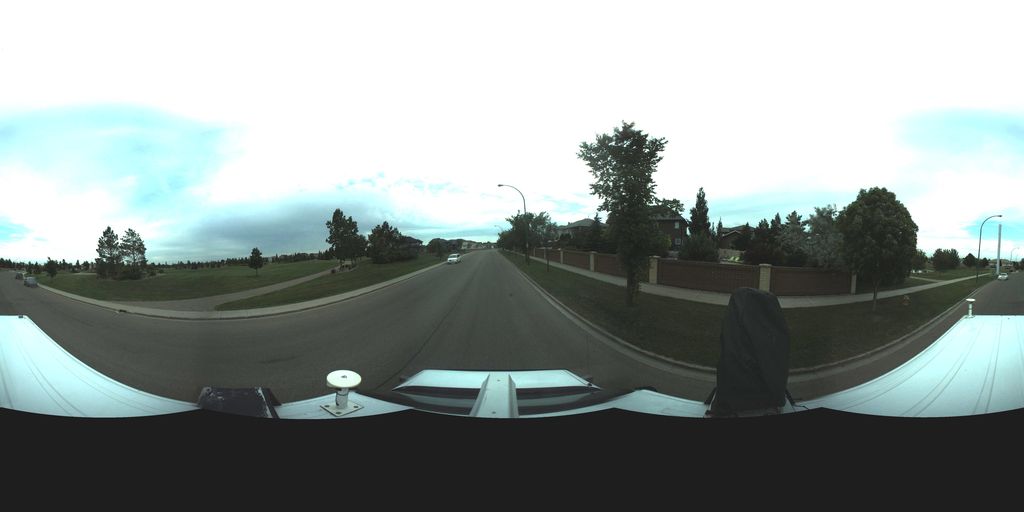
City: saskatoon